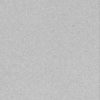
Label: dusty